Aerial crown-view tile of a tropical tree (Barro Colorado Island, Panama), acquired 20250512:
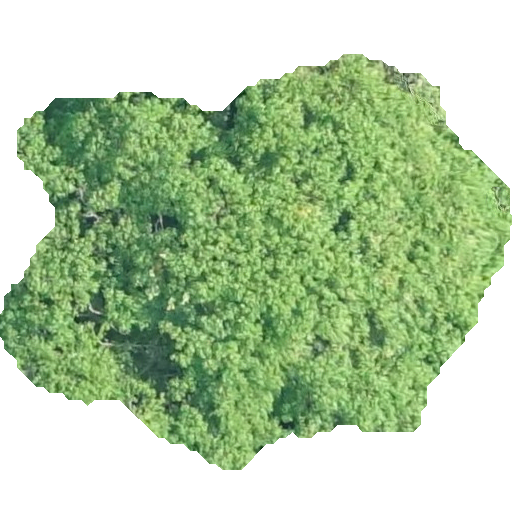
Species: Hura crepitans
GBIF accepted scientific name: Hura crepitans
Crown area: 220.013 m²